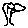
Label: tree